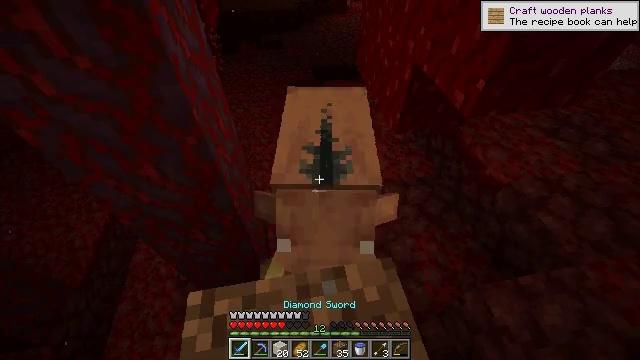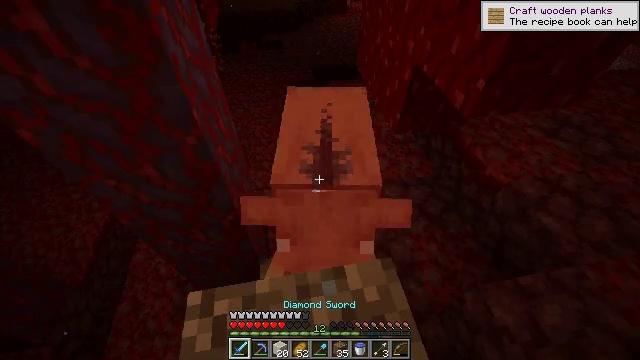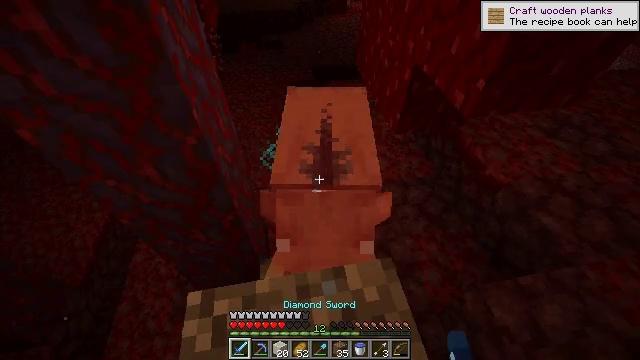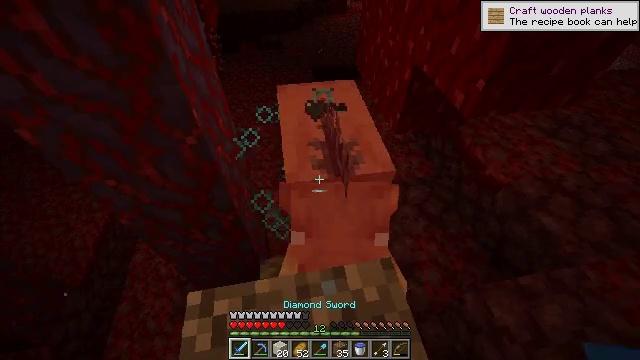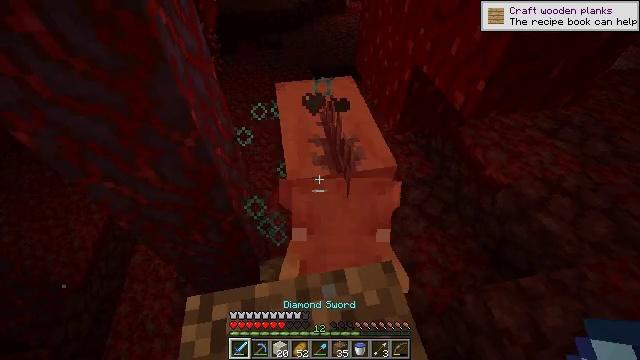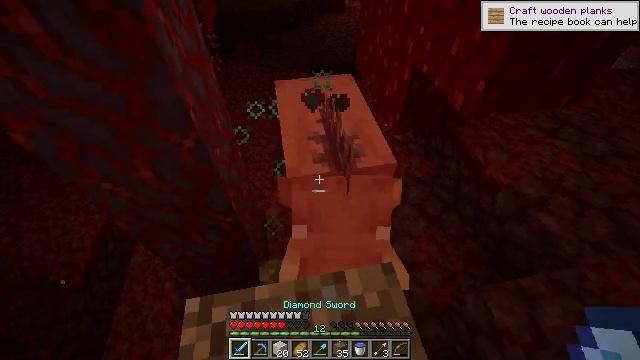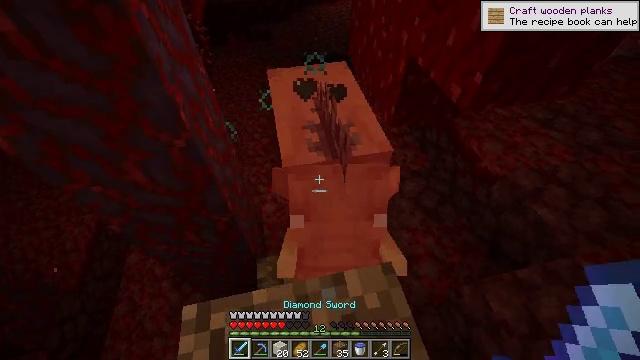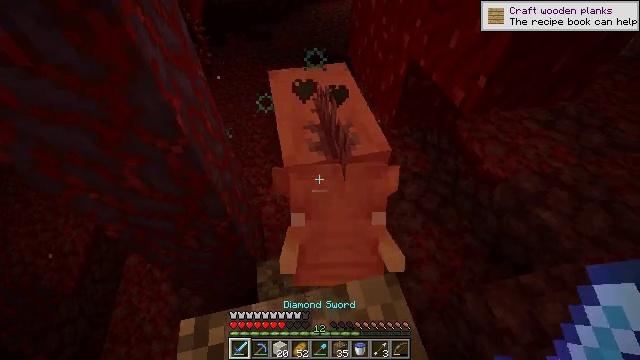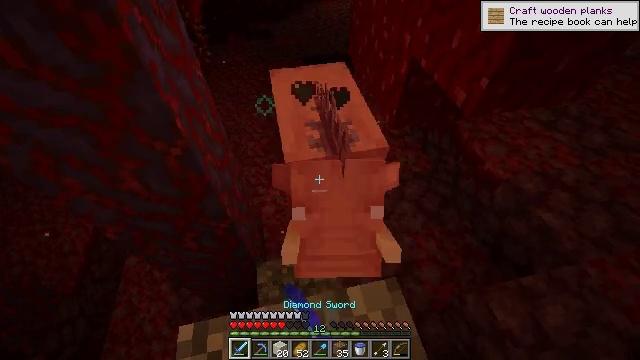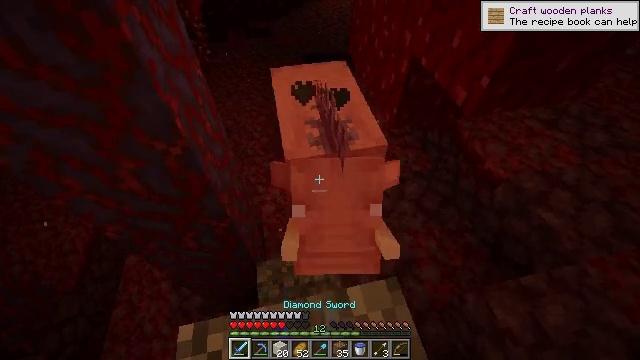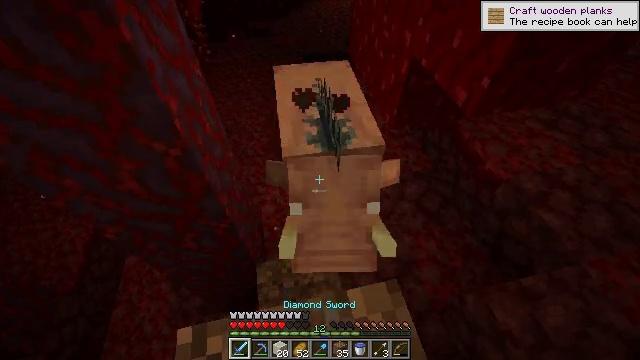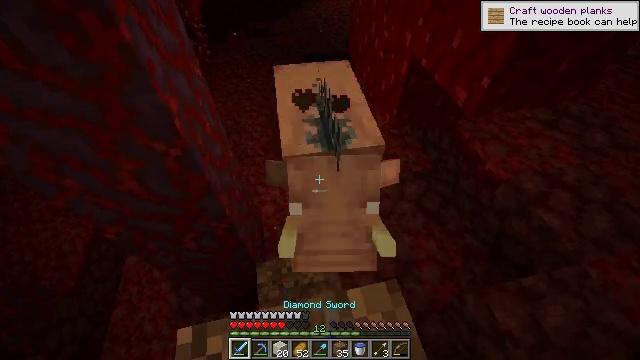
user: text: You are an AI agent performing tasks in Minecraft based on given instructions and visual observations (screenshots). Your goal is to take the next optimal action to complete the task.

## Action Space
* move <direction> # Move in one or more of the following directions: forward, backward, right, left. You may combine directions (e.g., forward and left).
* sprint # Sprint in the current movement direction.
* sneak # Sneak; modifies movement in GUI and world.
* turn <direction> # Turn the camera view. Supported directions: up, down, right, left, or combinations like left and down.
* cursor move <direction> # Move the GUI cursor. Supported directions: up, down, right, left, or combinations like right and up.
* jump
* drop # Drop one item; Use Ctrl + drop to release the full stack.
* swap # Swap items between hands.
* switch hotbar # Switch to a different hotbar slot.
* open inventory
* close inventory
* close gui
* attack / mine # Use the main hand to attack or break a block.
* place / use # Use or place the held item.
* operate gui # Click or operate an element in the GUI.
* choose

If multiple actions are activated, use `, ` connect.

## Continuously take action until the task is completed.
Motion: motion action
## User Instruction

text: Kill hostile creatures.
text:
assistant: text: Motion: sneak
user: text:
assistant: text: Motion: sneak
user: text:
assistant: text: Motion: sneak
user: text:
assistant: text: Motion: move forward, sneak
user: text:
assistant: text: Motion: move forward, sneak
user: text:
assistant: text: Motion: move forward, sneak, turn right and down
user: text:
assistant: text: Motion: sneak, attack / mine
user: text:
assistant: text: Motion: sneak, attack / mine
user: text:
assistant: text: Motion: sneak, attack / mine
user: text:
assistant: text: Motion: sneak, attack / mine
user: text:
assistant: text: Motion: sneak, attack / mine
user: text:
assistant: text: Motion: sneak